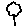
Label: tree